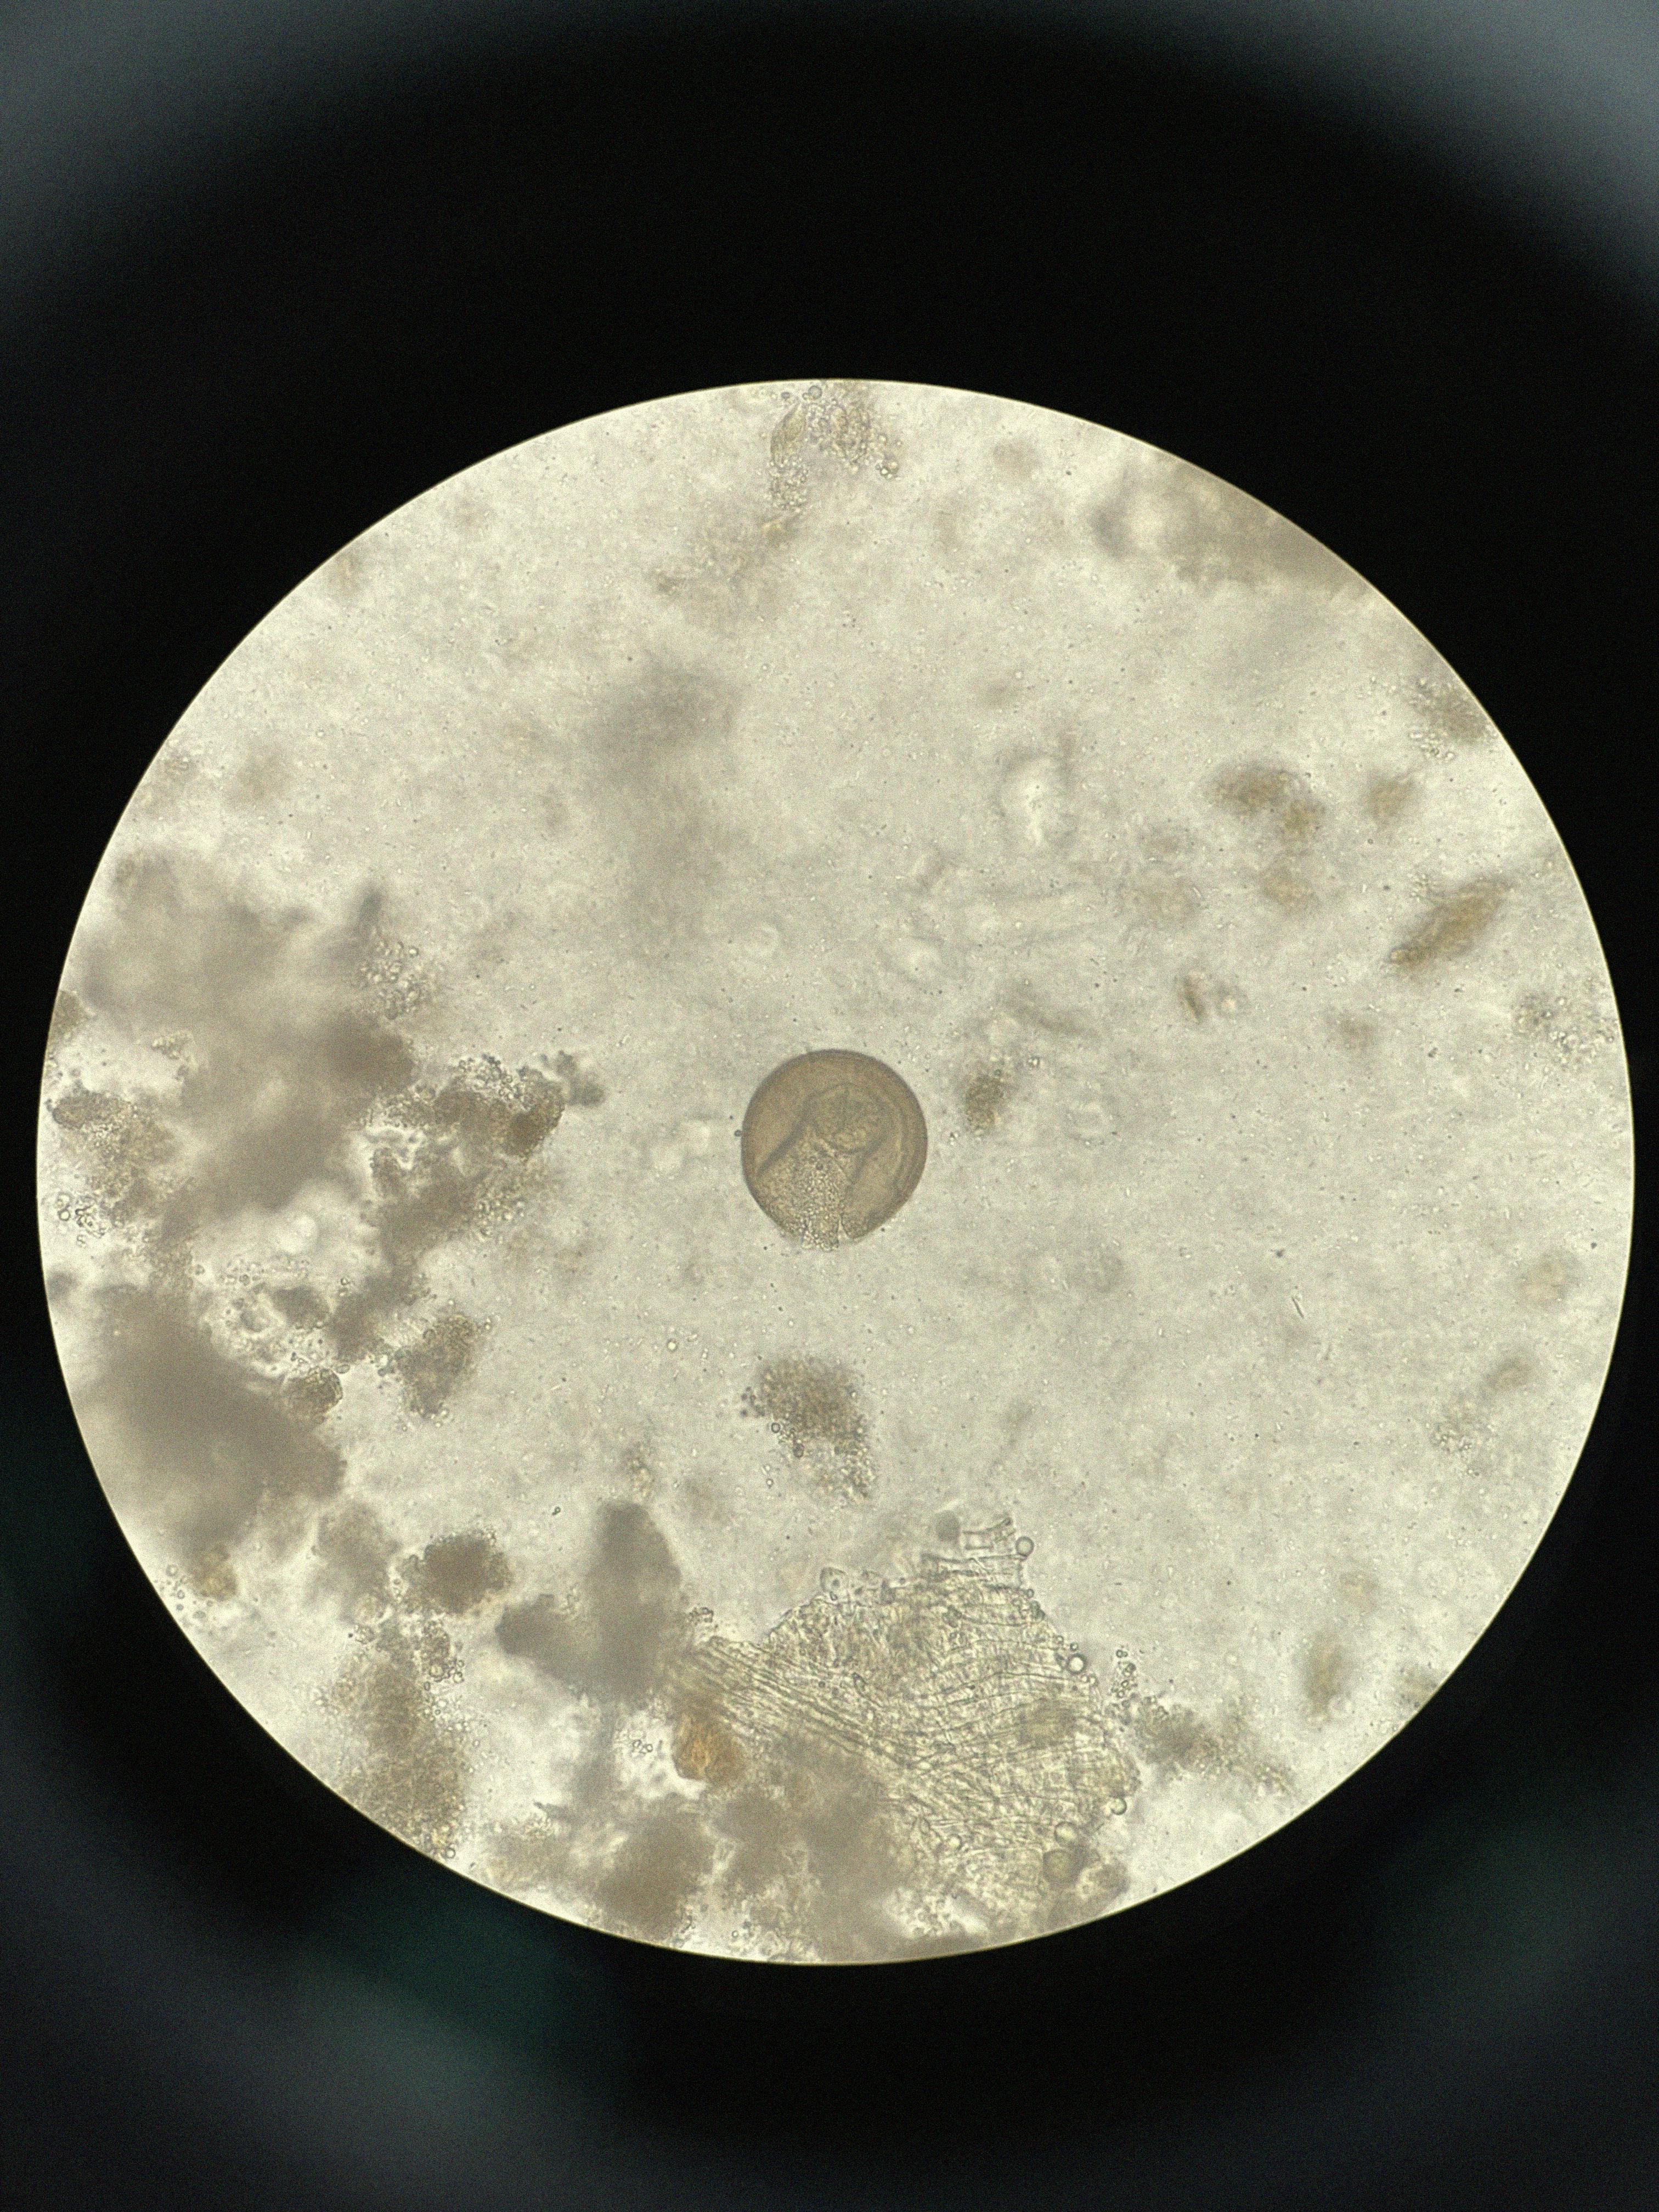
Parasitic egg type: Hymenolepis diminuta